Current action and preconditions to check: trajectory_clear

Your task: For each precondition in the list above, predict whether it will hold at this action.

Consider the current scene as observed from the mobile robot's camera, and analyze the predicted future states of all dynamic agents (e.g., people, animals, vehicles, or any moving entities) within the NEXT SECOND.

IMPORTANT: Only answer "very likely" if you are absolutely certain—based on strong, clear evidence—that a dynamic agent will violate the precondition in the predicted future state. Do NOT answer "very likely" for unlikely, ambiguous, or low-probability risks.

Ask yourself for each precondition: Is there a high probability, with clear and convincing evidence, that the predicted future states of any dynamic agent will interfere with the predicted future state of the currently executing action within the NEXT SECOND, causing that precondition to fail?

Assess the risk level based on these predictions. Use "likely" or "very likely" if motions create a clear risk of interference.

Use "neutral" or "improbable" if agents are nearby but their predicted paths are clearly diverging or non-conflicting.

Failure Risk Categories: "very improbable", "improbable", "neutral", "likely", "very likely"

Answer Format: Output ONLY the probability_of_failure value from these categories: "very improbable", "improbable", "neutral", "likely", "very likely"

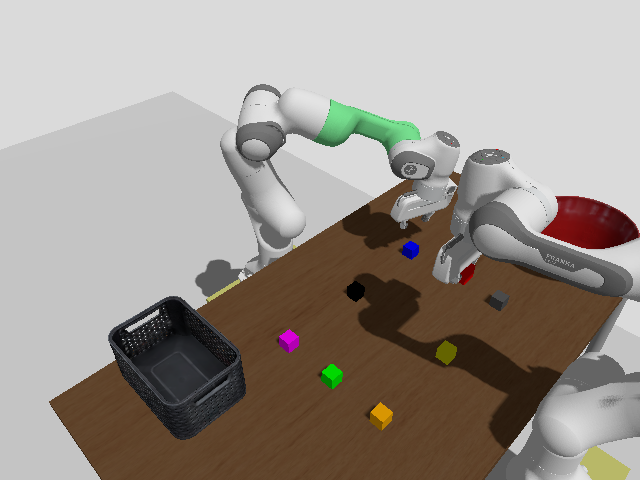

Answer: very improbable